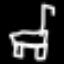
Label: chair